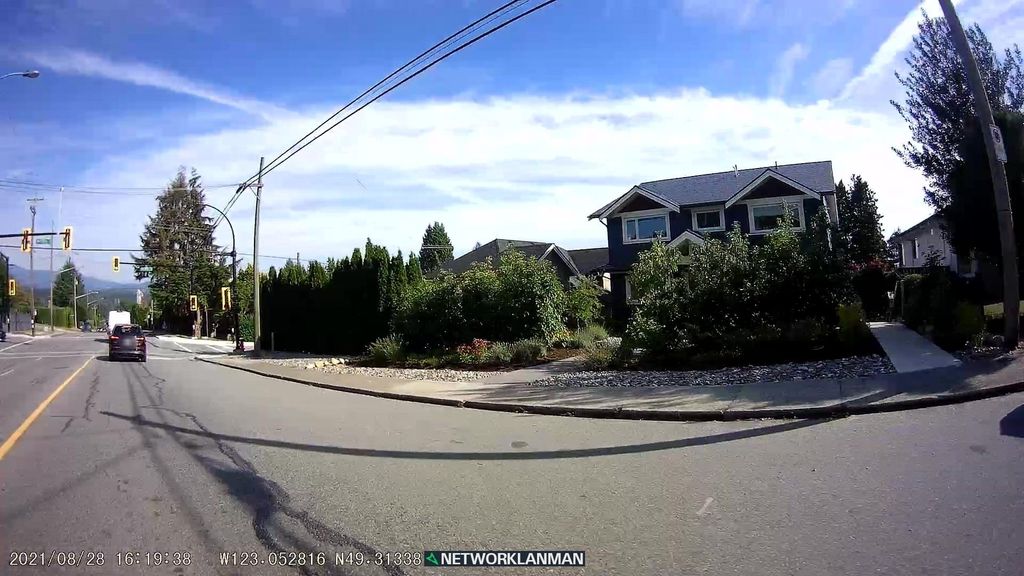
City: vancouver